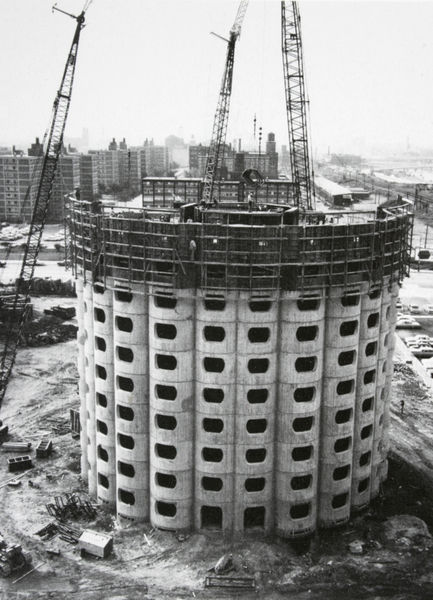
Titel: Ansicht des Wohnturmes im Rohbau
Künstler: Bertrand Goldberg
Standort: Chicago
Institution: Raymond-Hilliard-Center
Schlagwörter: himmel, mann, weiß, landschaft, stadt, fenster, grau, hintergrund, schwarz, dach, gebäude, architektur, erde, horizont, kontrast, rund, turm, balkon, ansicht, türen, arbeiten, lehm, schornsteine, vogelperspektive, auto, balkone, foto, fotografie, luftaufnahme, photographie, gerüst, beton, kran, schwarzweiß, löcher, photo, siedlung, etagen, geschosse, block, stockwerke, abgerundet, aufnahme, autos, fertigteile, baustelle, öffnungen, matsch, container, rundbau, wohnblock, rundturm, hochhaus, polygonal, hochhäuser, krahn, kräne, rohbau, bauarbeiter, baugerüst, leitern, baukran, schwerzweiß, eingeng, baumaterial, stahlbeton, atadt, betonbauten, blumenförmig, karn